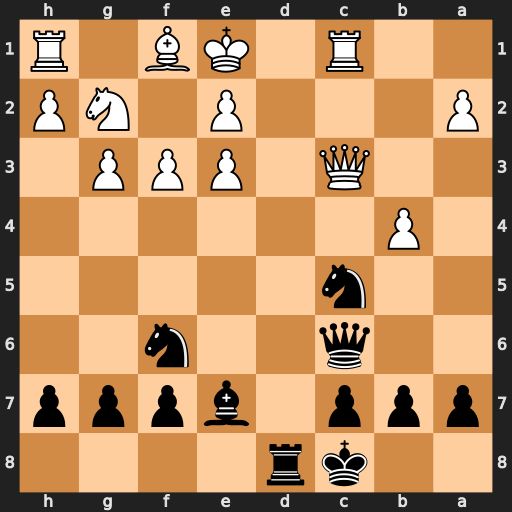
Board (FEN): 2kr4/ppp1bppp/2q2n2/2n5/1P6/2Q1PPP1/P3P1NP/2R1KB1R
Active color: b
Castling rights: K
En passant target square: -
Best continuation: Nce4 Qxc6 Bxb4+